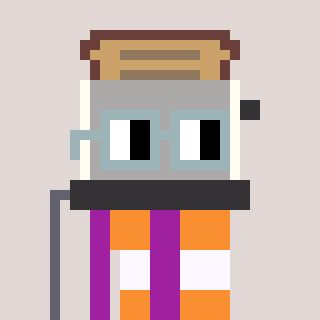
a pixel art character with square dark gray glasses, a toaster-shaped head and a magenta-colored body on a warm background